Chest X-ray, AP view. Patient: 33 years old, sex M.
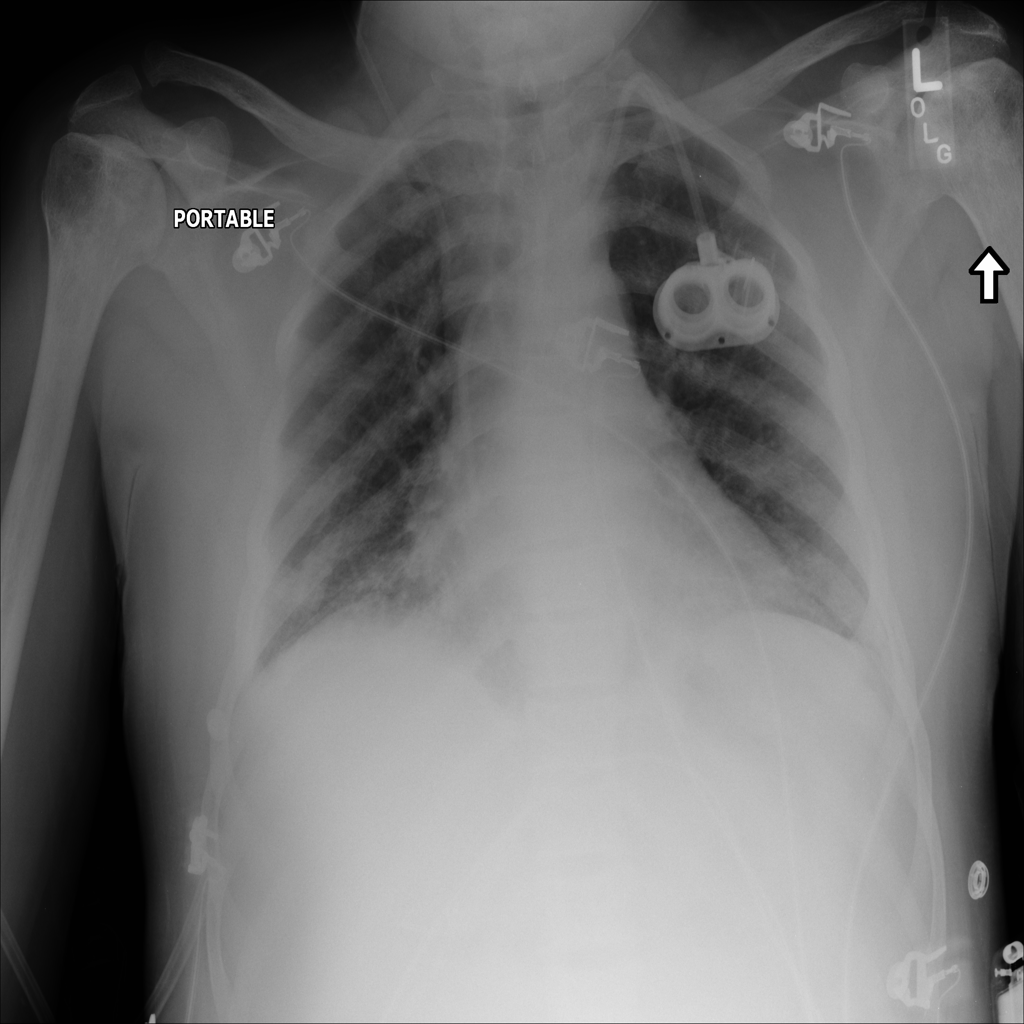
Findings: Atelectasis